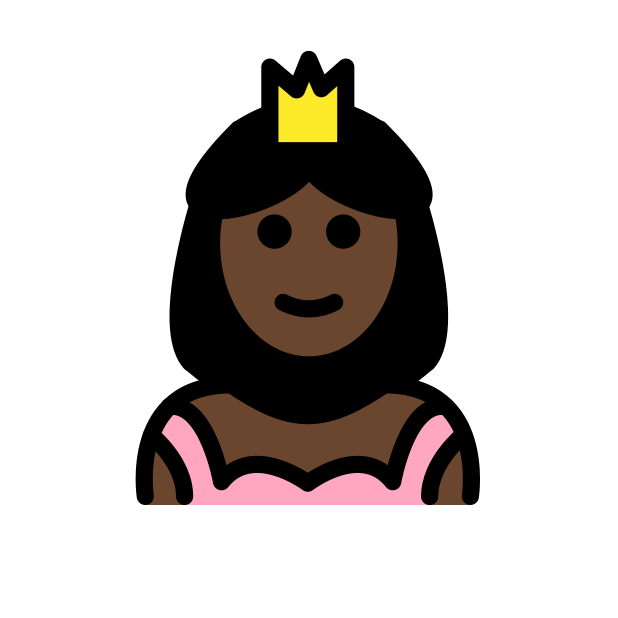
princess: dark skin tone